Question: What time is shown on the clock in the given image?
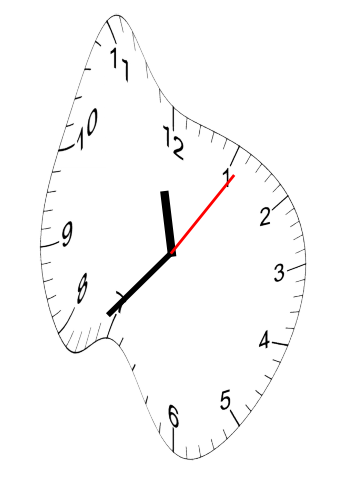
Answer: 11:37:06